Field crop: maize
Growth stage: 2
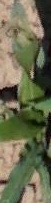
Species: maize